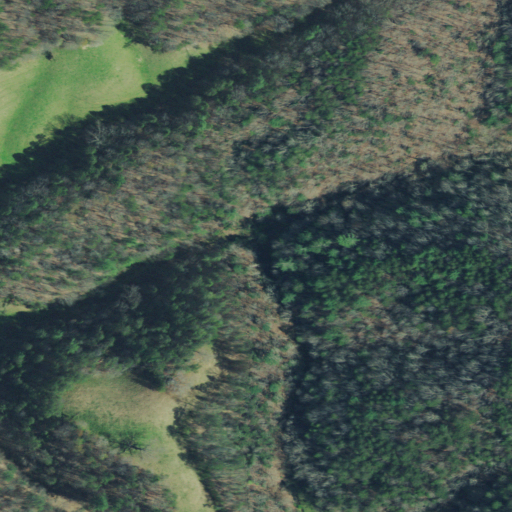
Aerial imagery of valley in Tennessee named Swader Hollow containing mixed forest, deciduous forest, evergreen forest, and pasture